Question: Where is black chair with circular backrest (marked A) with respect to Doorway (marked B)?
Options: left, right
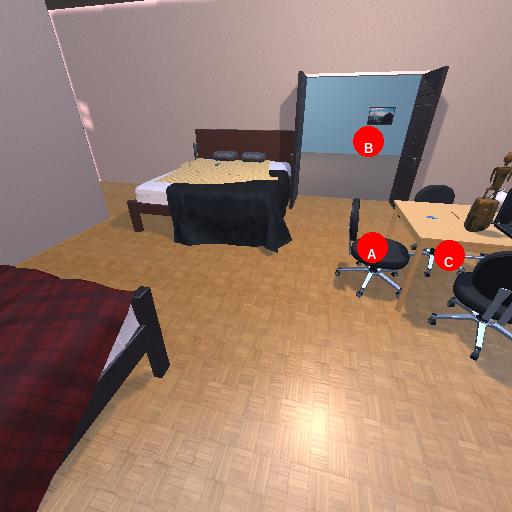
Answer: left